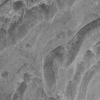
Atmospheric dust classification: not_dusty